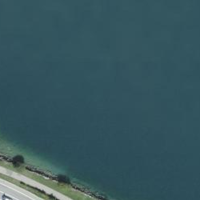
EUNIS habitat code: 14
Species observed at this site:
Eschscholzia californica